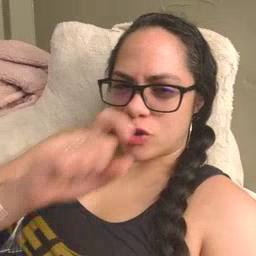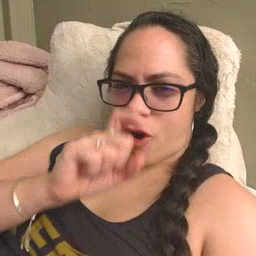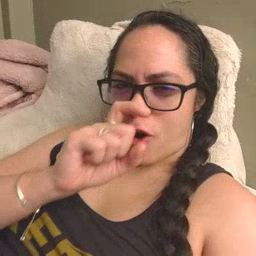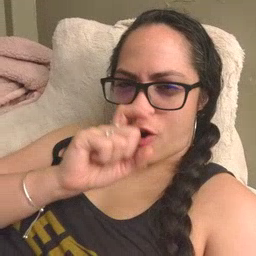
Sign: doll